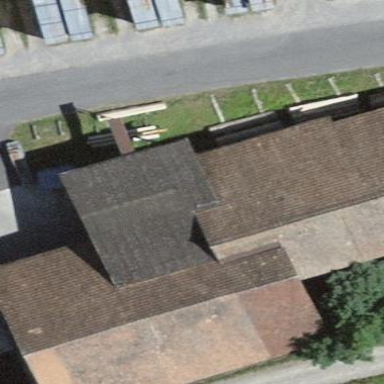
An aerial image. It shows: Barn.